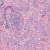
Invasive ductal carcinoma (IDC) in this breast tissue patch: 1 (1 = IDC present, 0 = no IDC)